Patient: sex F, age 54
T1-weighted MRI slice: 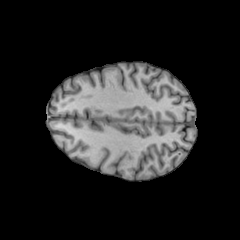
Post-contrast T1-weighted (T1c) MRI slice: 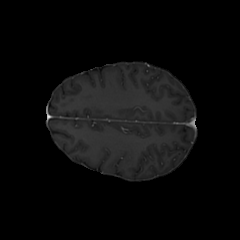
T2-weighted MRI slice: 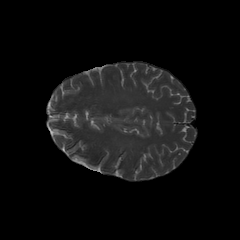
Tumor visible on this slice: no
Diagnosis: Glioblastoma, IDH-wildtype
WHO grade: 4